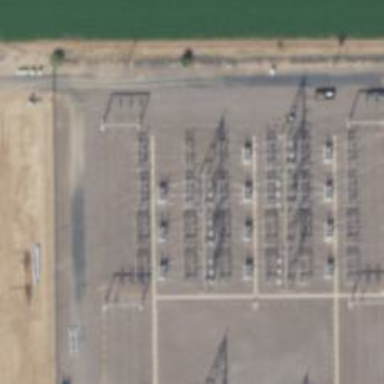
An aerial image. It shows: Switch for power supply.